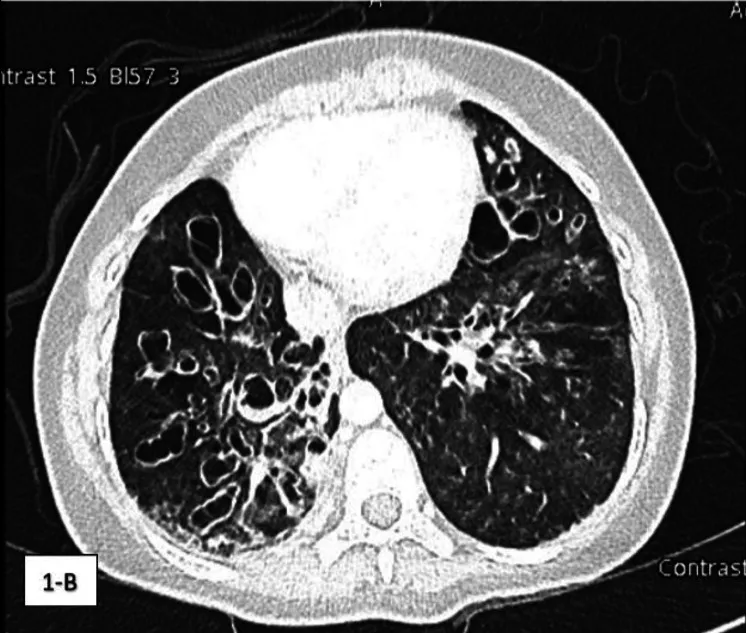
Chest X-ray and CT chest findings of the elder sister. B: CT chest, axial view, lung window. . Chest radiographical imaging of the elder sister showing bilateral varicose bronchiectasis worse on the right side.
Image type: radiology (ct)